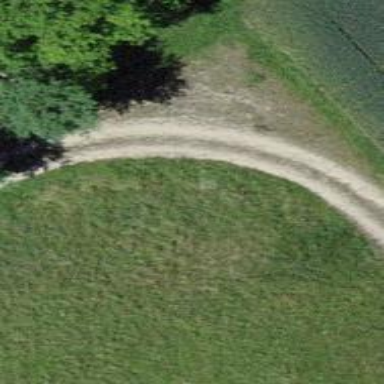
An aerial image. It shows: Gravel track with grade3 tracktype.